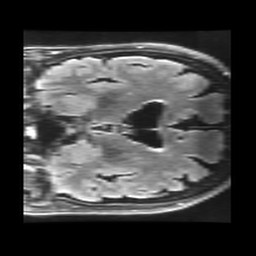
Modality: FLAIR
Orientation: coronal
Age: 67
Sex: female
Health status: healthy
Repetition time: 12 s
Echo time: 0.09782 s